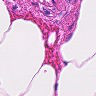
Metastatic tissue present: no